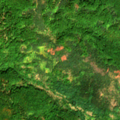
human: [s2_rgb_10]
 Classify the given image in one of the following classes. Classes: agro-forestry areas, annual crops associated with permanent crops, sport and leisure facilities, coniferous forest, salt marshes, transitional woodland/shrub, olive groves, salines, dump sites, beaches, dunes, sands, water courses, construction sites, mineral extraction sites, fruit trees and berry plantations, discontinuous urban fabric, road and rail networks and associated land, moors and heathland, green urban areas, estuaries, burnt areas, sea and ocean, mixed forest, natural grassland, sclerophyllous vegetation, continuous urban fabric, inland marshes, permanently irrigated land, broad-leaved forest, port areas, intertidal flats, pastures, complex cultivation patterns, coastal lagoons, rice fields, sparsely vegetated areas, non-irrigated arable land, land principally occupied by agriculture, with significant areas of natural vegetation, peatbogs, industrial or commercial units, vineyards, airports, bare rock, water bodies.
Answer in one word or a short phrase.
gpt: land principally occupied by agriculture, with significant areas of natural vegetation, broad-leaved forest, mixed forest